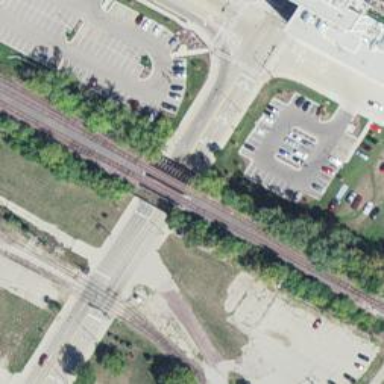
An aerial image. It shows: Railway siding for service.